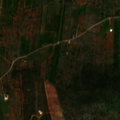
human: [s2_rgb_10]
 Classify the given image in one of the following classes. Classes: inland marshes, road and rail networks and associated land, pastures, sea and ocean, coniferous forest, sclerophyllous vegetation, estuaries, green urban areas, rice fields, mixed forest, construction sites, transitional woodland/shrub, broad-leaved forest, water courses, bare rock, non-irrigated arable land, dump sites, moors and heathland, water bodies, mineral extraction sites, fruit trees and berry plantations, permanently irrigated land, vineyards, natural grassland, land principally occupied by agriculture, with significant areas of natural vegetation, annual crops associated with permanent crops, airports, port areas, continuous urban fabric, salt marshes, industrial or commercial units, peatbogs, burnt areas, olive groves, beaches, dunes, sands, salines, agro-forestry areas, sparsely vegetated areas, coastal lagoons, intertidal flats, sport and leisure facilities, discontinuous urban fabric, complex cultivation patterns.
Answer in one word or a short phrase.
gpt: fruit trees and berry plantations, complex cultivation patterns, sclerophyllous vegetation